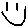
Label: smiley face